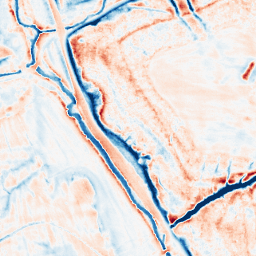
Category: edge_preserving
Decomposition family: anisotropic_diffusion
Decomposition parameters: iterations: 50
kappa: 30
gamma: 0.2
Upsampling method: sinc_blackman
Upsampling parameters: scale: 8
kernel_size: 16
Upsampling scale: 8